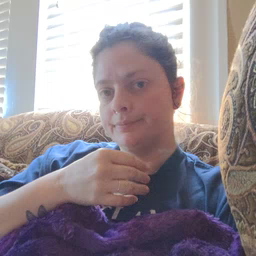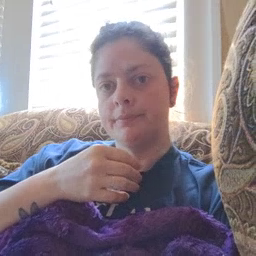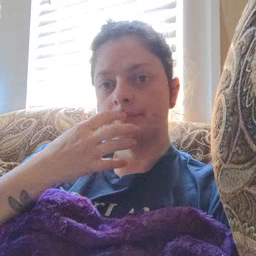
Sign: hot